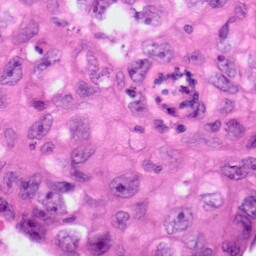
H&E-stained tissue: Lung